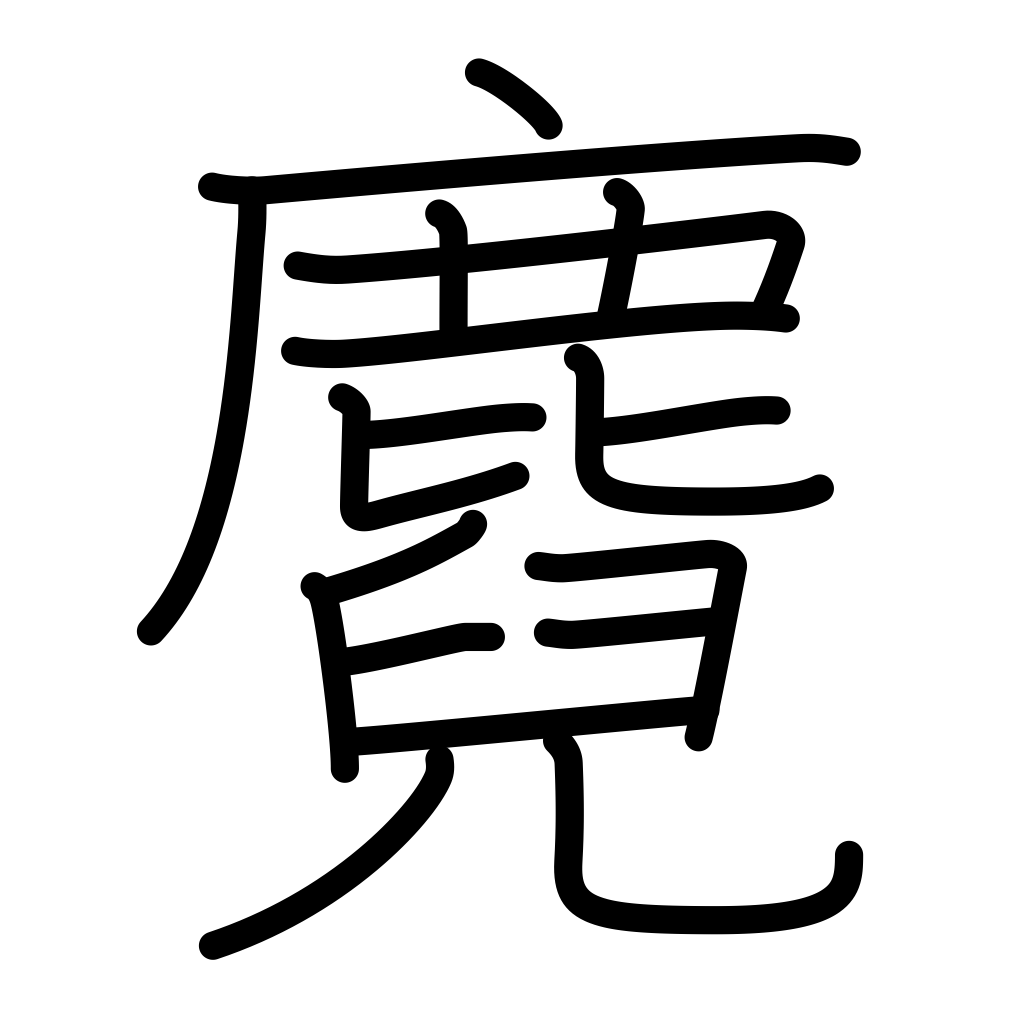
Meaning: fawn